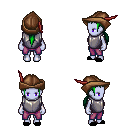
a pixel art fantasy rpg character, female body template, dark elf, purple skin, steel chest armor, magenta pants, green ponytail hairstyle, leather cap, black slippers, four views (front, back, left, right), 2x2 character sprite sheet, small pixel art, hard edges, no anti-aliasing